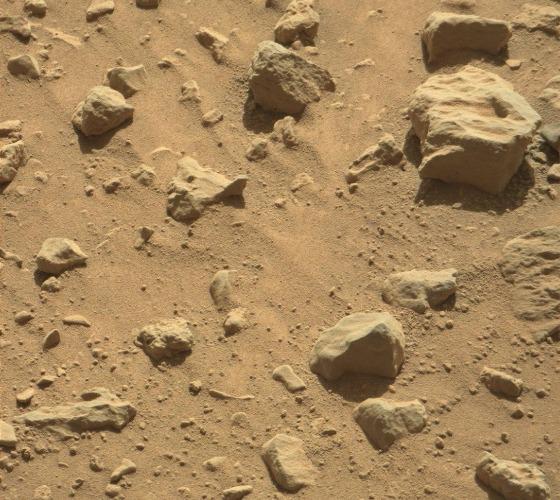
Terrain classes present: Bedrock, Gravel / Sand / Soil, Rock, Shadow